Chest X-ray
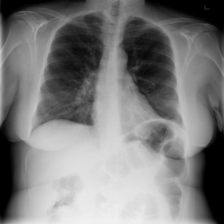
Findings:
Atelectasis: negative
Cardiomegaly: negative
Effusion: negative
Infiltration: negative
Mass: negative
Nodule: negative
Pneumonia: negative
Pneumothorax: negative
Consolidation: negative
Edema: negative
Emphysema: negative
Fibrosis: negative
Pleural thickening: negative
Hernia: negative